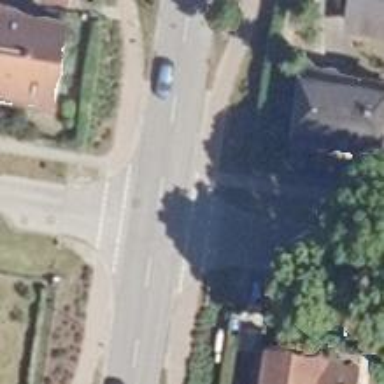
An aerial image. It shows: Road with "give way" sign.